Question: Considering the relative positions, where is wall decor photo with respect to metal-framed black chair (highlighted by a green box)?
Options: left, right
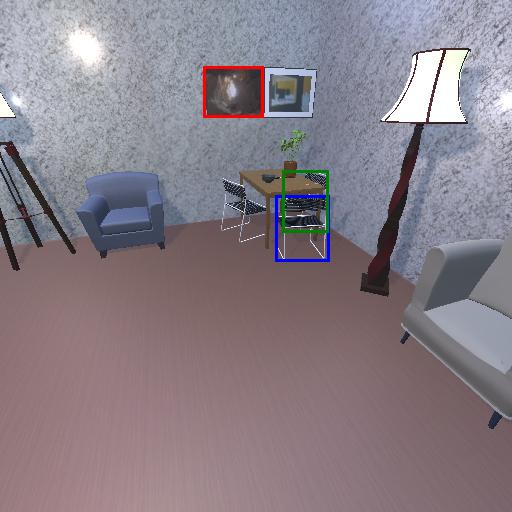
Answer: left